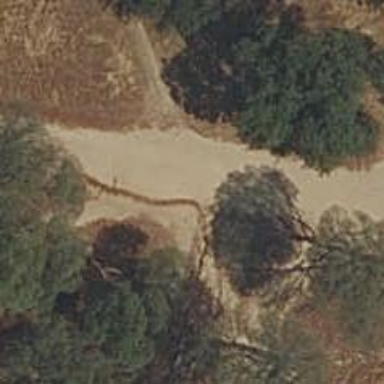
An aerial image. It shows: Compacted path.